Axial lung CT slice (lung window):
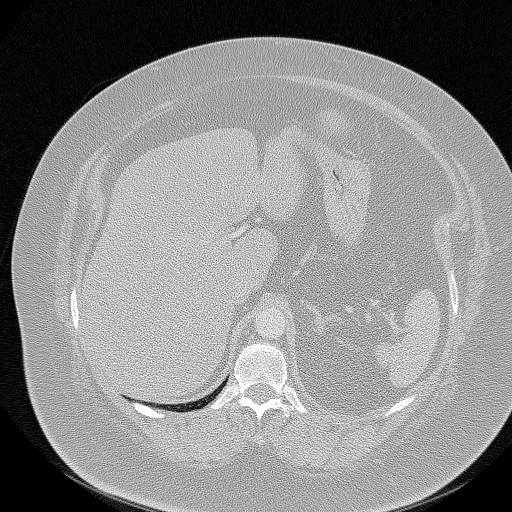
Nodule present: no